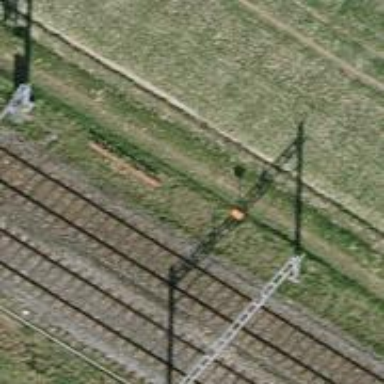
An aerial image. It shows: Pole with roof-covered pipeline marker.